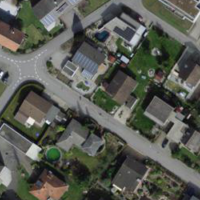
EUNIS habitat code: 54
Species observed at this site:
Cymbalaria muralis